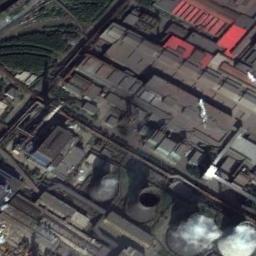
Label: thermal_power_station